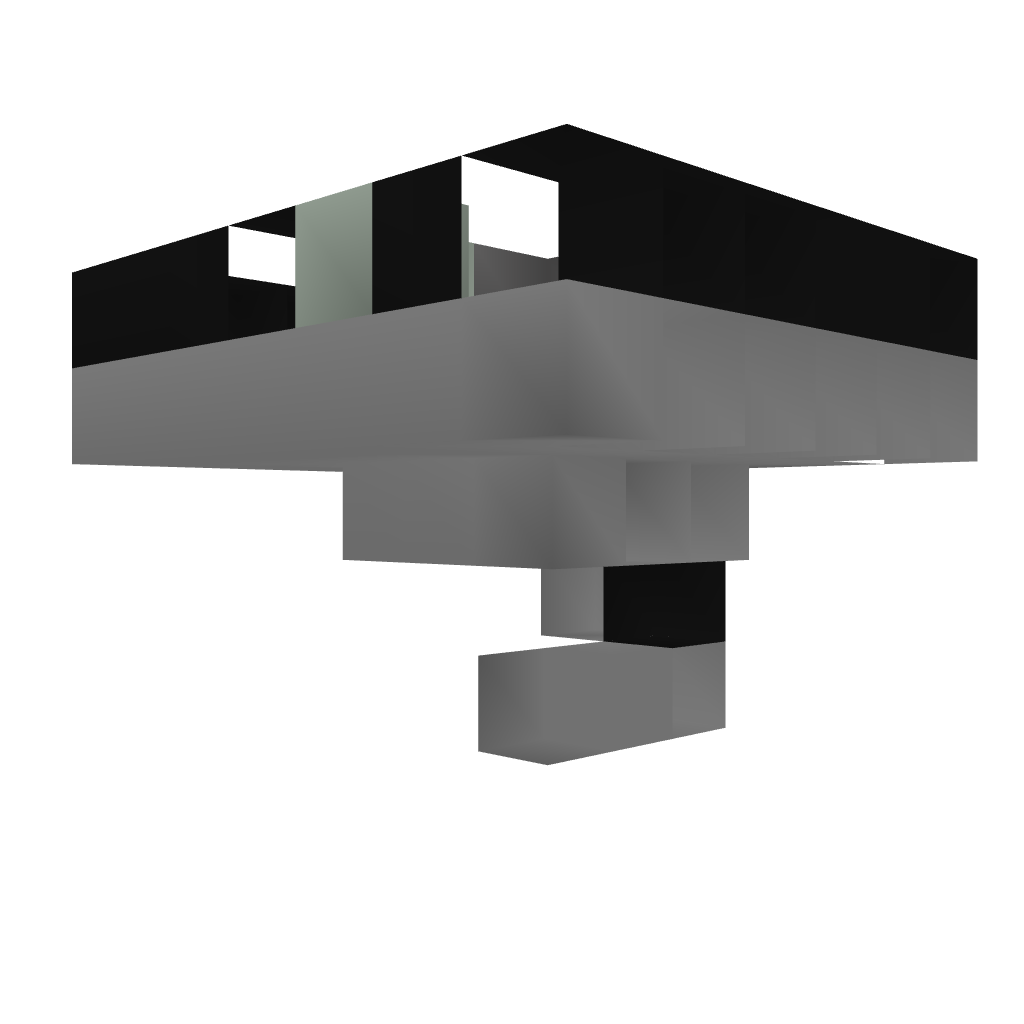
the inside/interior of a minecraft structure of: Compact Equipping Machine